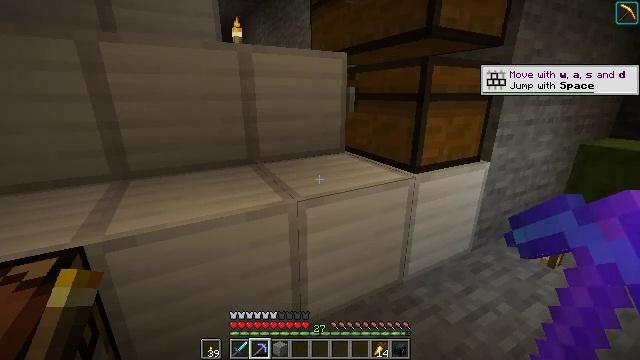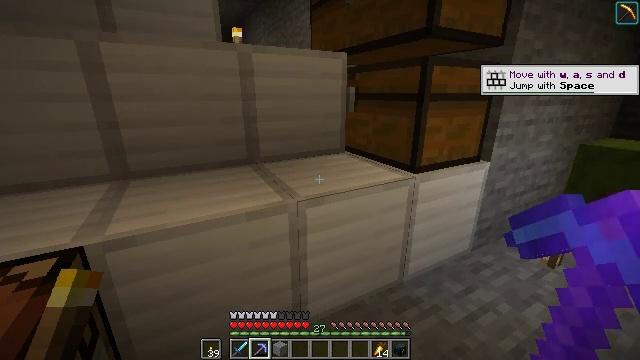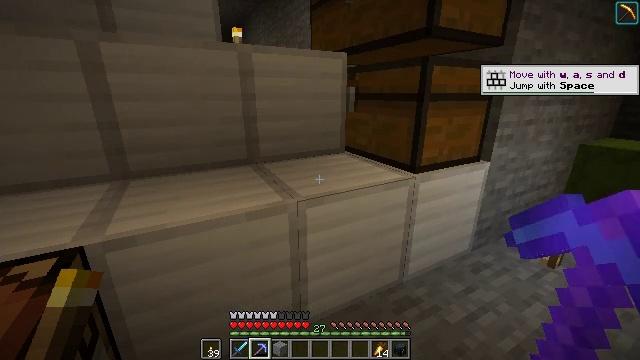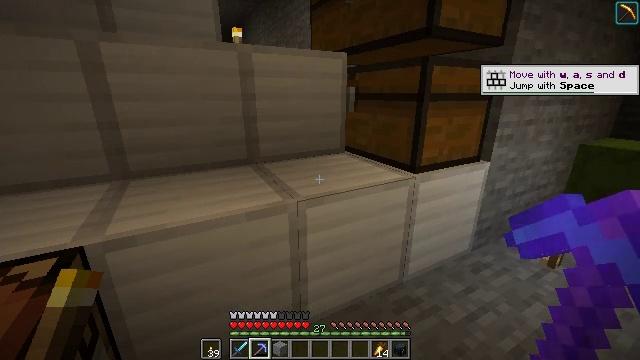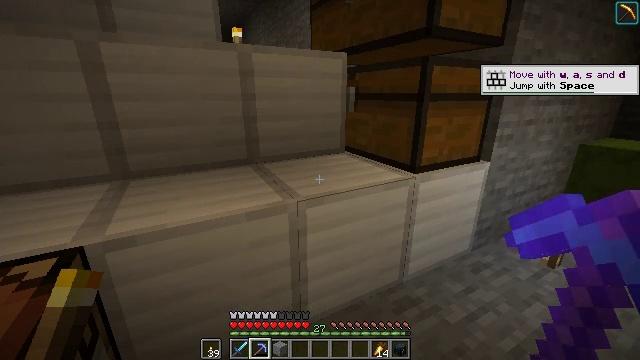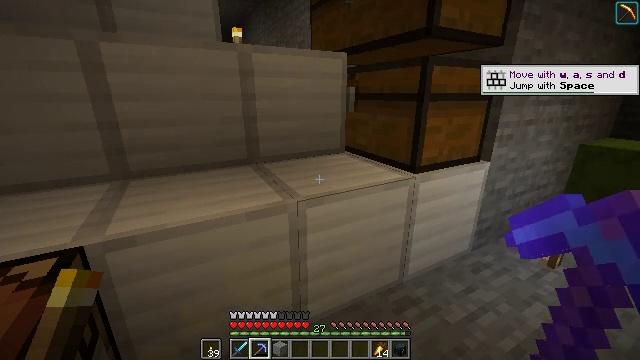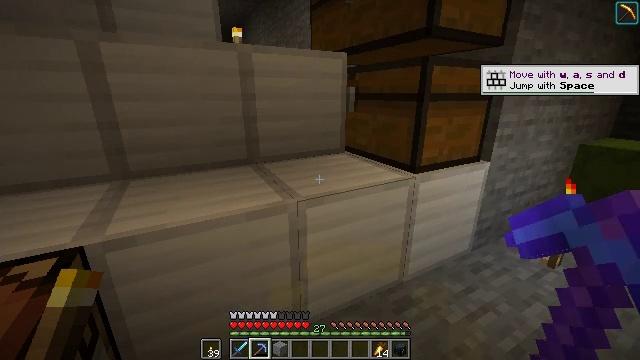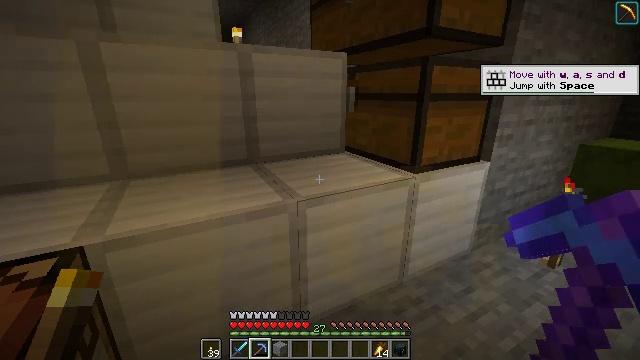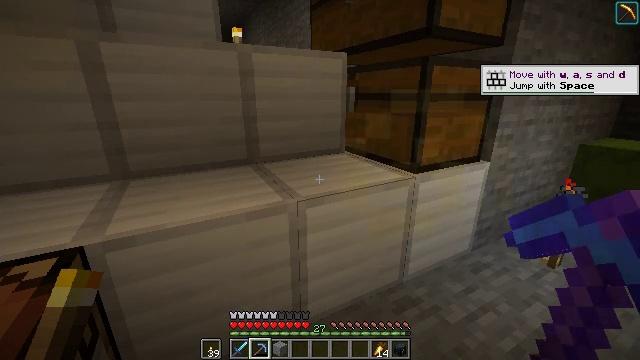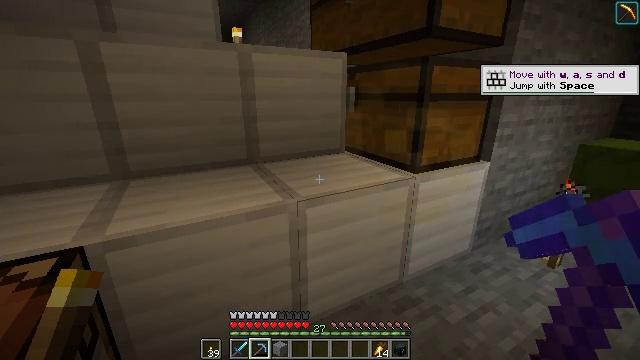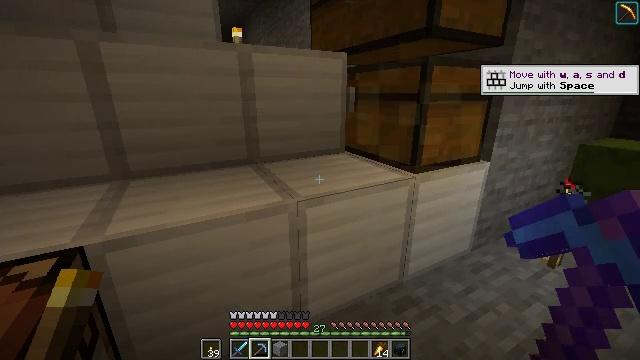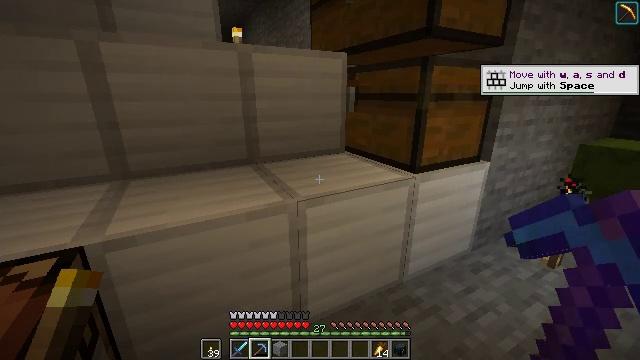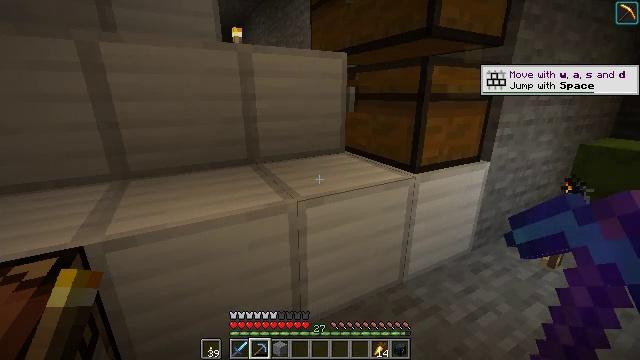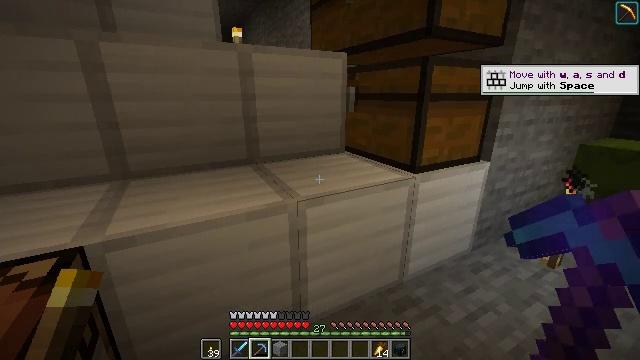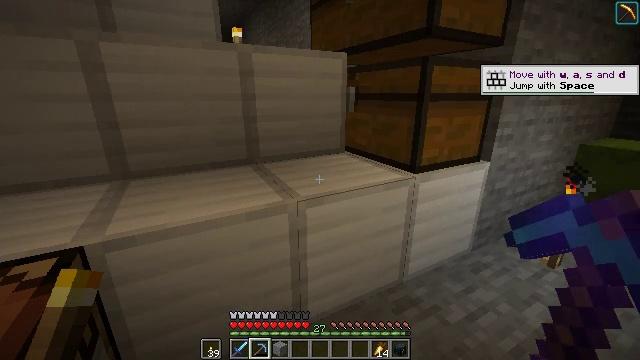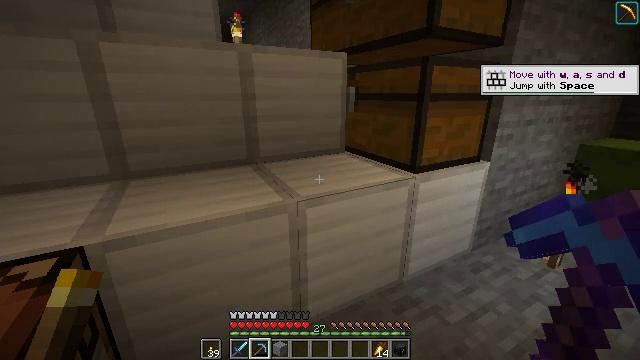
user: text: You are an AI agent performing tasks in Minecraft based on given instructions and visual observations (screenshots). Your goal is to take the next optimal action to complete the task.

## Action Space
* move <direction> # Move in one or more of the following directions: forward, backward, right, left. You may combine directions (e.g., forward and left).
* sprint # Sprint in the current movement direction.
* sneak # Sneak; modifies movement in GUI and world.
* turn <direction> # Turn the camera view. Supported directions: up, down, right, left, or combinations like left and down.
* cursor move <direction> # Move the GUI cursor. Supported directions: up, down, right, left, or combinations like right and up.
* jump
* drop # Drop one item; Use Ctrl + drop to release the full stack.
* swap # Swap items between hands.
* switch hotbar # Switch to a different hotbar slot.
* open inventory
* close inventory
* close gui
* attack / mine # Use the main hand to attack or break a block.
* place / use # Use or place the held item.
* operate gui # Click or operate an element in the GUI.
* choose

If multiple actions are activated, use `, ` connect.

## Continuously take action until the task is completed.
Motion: motion action
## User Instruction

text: Hunt mobs.
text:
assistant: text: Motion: no_op
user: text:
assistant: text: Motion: no_op
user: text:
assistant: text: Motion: no_op
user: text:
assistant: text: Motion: no_op
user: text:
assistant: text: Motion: no_op
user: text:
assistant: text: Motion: no_op
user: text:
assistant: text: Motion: no_op
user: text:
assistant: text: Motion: no_op
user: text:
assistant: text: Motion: no_op
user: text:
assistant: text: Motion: no_op
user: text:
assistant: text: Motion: no_op
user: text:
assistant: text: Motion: no_op
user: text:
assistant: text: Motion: no_op
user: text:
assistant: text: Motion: no_op
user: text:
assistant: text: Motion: no_op
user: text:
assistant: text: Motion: no_op
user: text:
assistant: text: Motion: no_op
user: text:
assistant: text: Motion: no_op
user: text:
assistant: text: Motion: no_op
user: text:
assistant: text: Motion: no_op
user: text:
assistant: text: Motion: no_op
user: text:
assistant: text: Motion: no_op
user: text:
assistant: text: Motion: no_op
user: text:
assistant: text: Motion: no_op
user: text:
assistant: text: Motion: no_op
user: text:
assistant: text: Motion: no_op
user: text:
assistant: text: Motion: no_op
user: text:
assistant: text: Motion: no_op
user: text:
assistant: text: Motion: no_op
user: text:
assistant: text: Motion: no_op